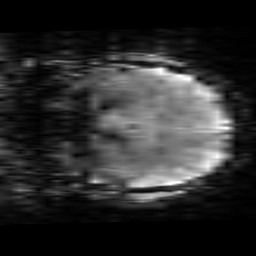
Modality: T2starw
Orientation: coronal
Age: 22
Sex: female
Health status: healthy
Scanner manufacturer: siemens
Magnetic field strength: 3 T
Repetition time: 0.7 s
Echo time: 0.02 s